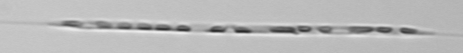
Label: Rhizosolenia